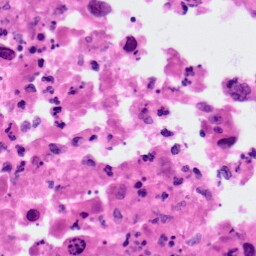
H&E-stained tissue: Lung